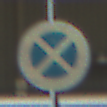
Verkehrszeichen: AbsolutesHalteverbot
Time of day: Midday
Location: Indoor (Urban)
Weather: NotSpecified
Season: NotSpecified
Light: Natural